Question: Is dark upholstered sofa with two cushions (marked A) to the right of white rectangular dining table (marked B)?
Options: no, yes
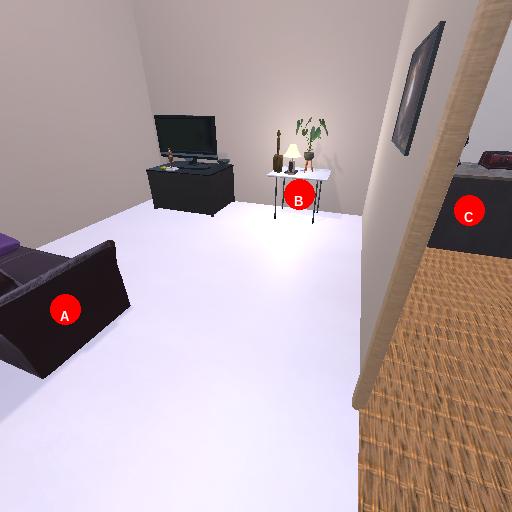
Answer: no